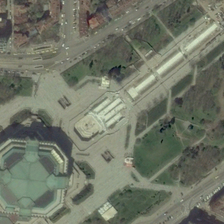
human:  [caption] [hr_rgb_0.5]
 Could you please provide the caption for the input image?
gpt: some buildings are near a square with some green plants .

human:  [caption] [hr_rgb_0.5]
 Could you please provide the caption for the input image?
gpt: some buildings are near a square with some green plants .

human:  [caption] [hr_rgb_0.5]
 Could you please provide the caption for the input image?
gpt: some buildings are near a square with some green plants .

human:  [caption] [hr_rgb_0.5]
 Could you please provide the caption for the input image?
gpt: some buildings are near a square with some green plants .

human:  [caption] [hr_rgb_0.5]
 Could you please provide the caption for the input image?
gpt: some buildings are near a square with some green plants .